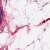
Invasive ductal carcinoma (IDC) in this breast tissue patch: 0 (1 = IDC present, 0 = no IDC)